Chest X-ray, PA view. Patient: 48 years old, sex F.
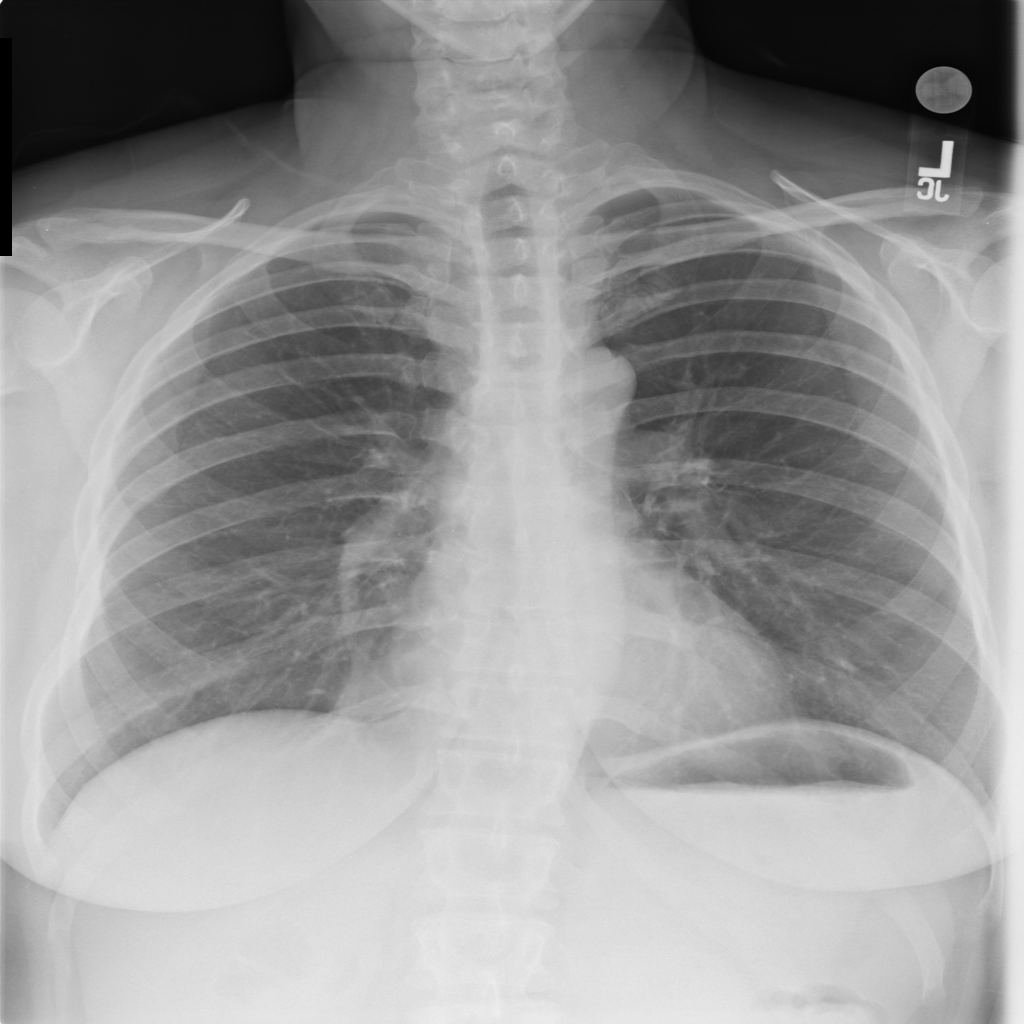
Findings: No Finding